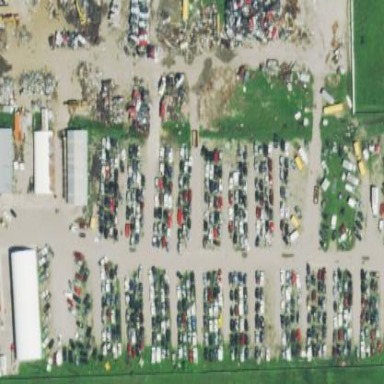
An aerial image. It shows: Scrap yard located in industrial area.